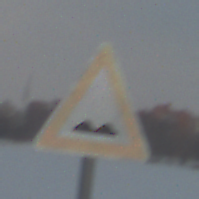
Verkehrszeichen: UnebeneFahrbahn
Umgebung: Outdoor, Nature
Tageszeit: SunriseSunset
Wetter: PartlyCloudy
Licht: Natural
Jahreszeit: NotSpecified
Kontrast: LowContrast